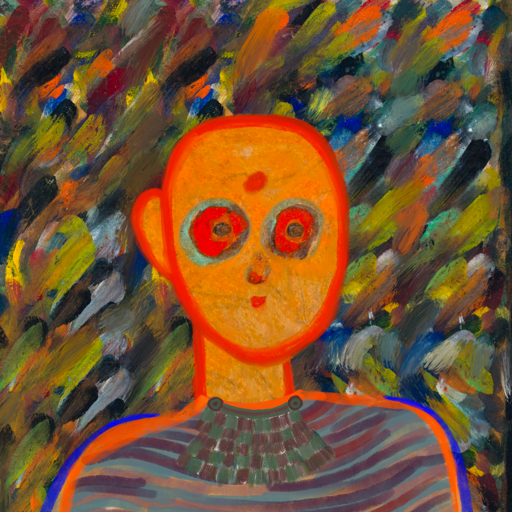
Background: An_Impression, Head And Neck Front: Sisters, Face Front: Sisters, Bust: Experience, Hair Front: Blank, Head Accessory: Blank, Second Necklace: After_Raid, Necklace: Blank, Baby: Blank